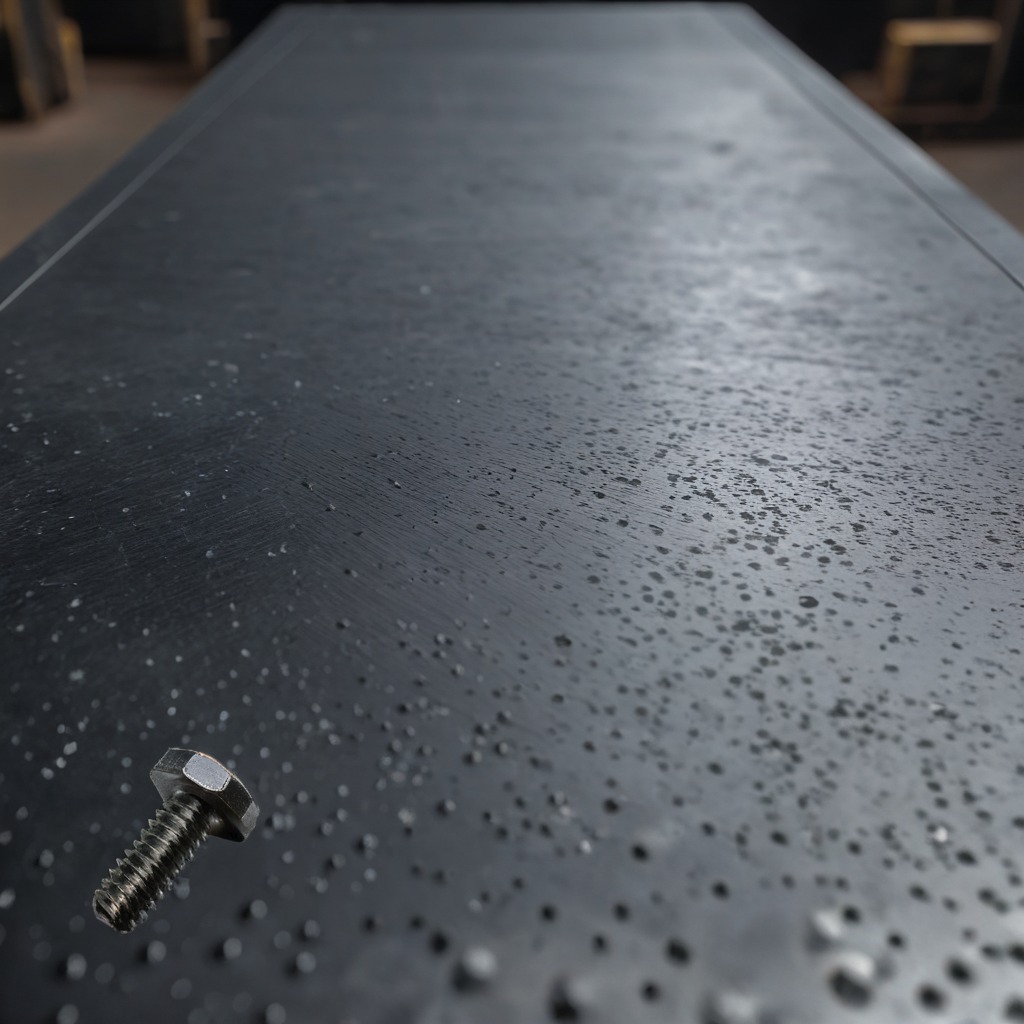
A metal screw is lying on the cold steel table in a mining workshop.